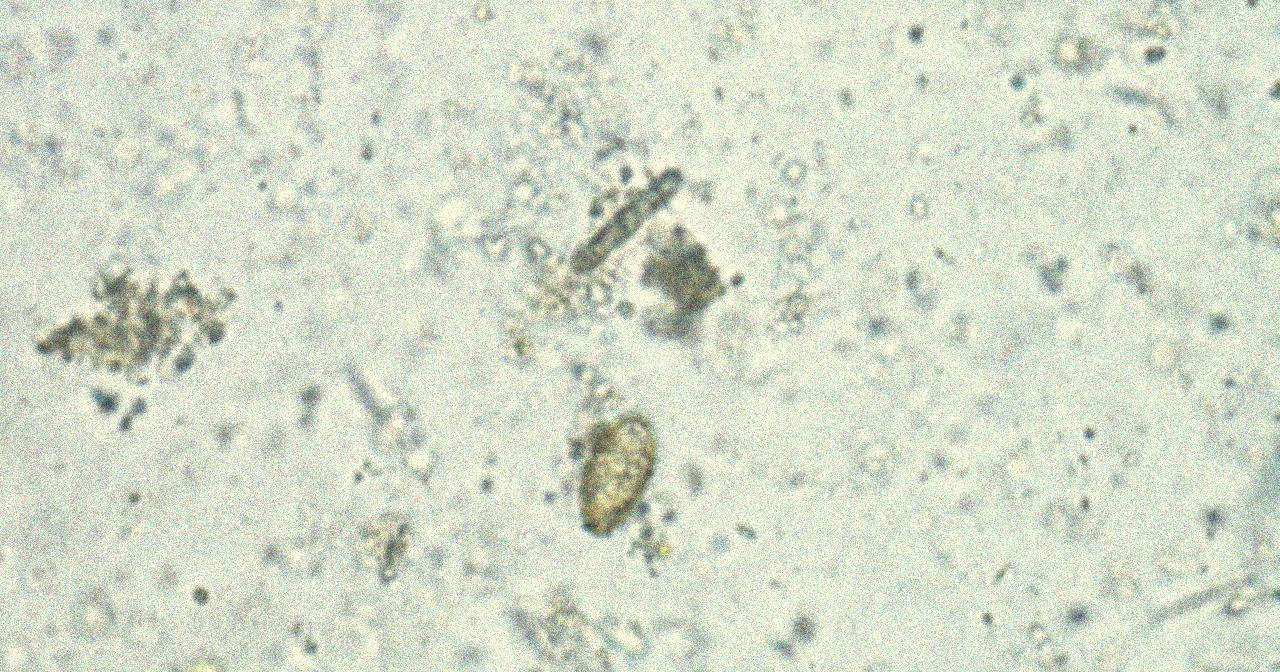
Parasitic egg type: Opisthorchis viverrine